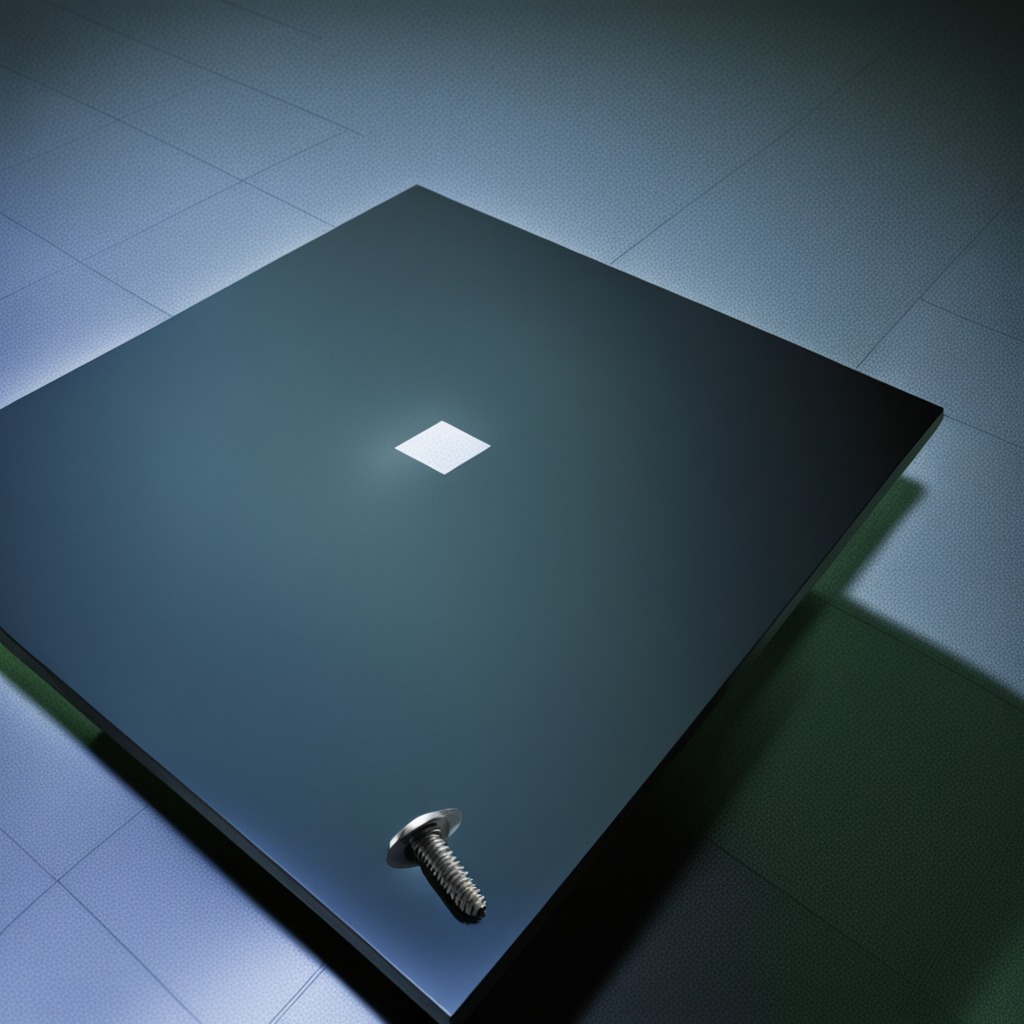
A metal screw is lying on the table.